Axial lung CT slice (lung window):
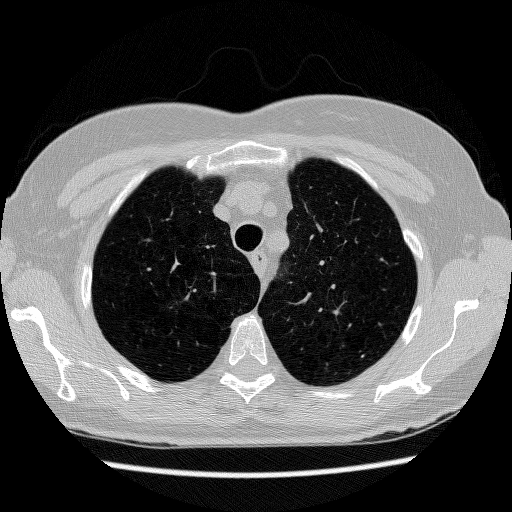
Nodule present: no